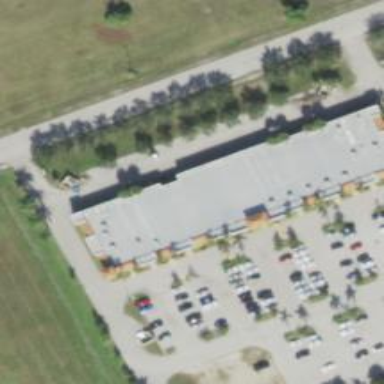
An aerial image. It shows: Fitness centre on leisure land.